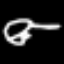
Label: frog